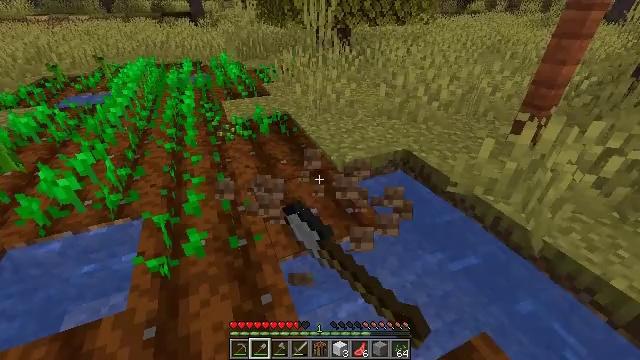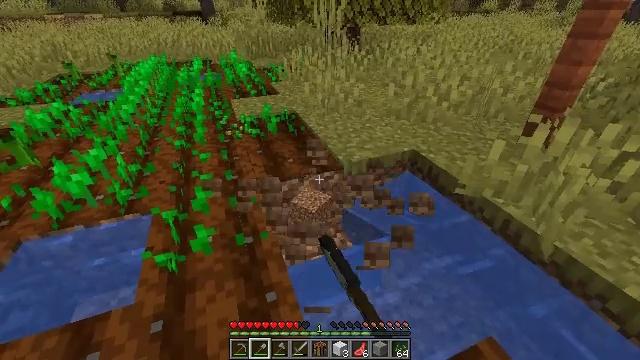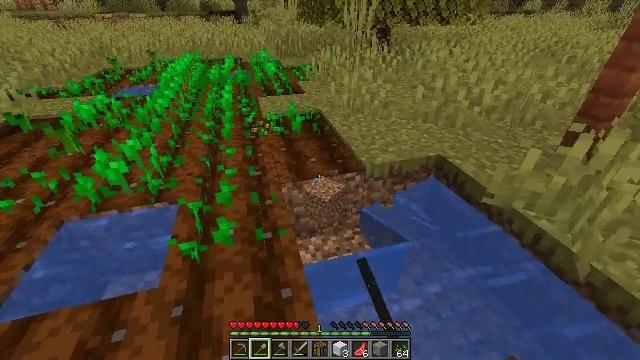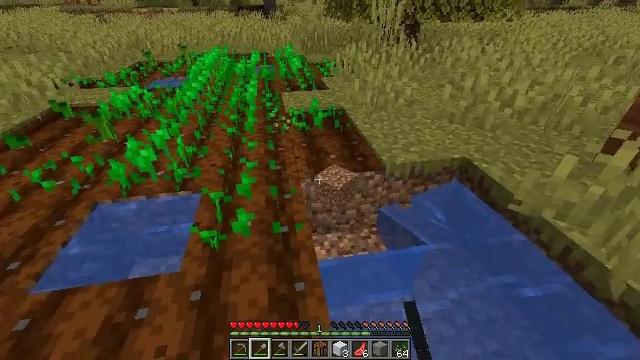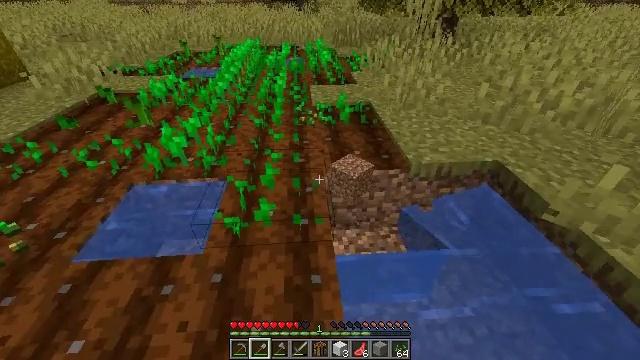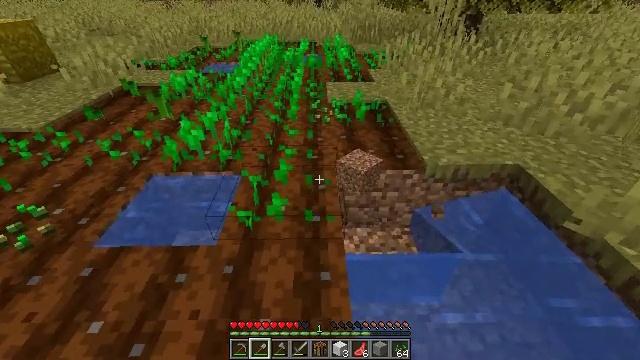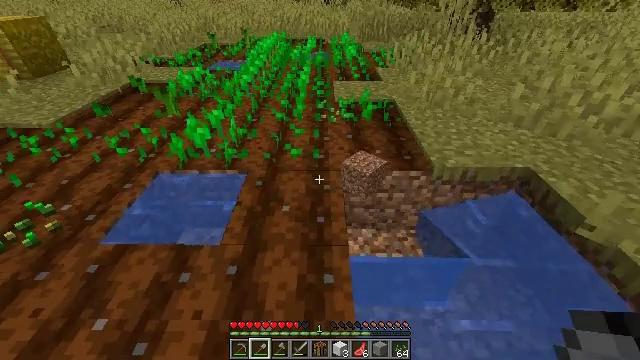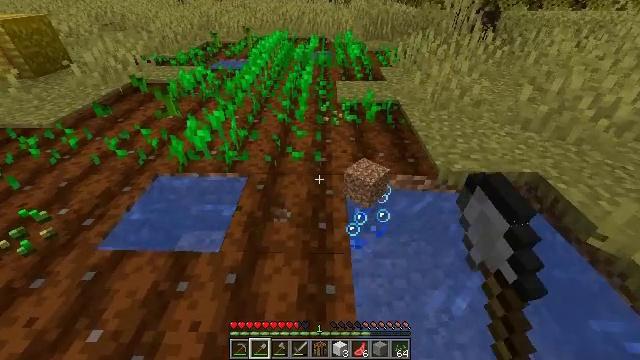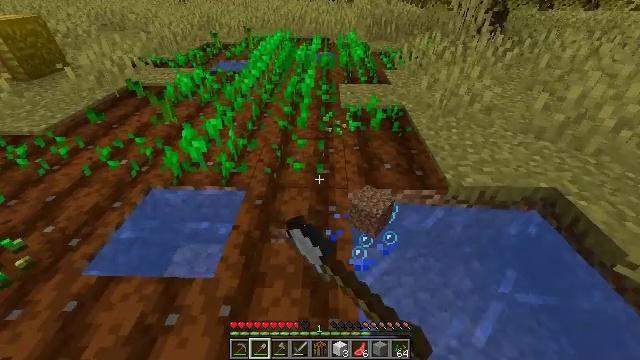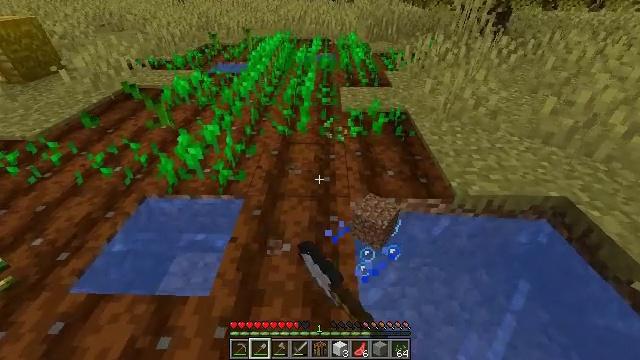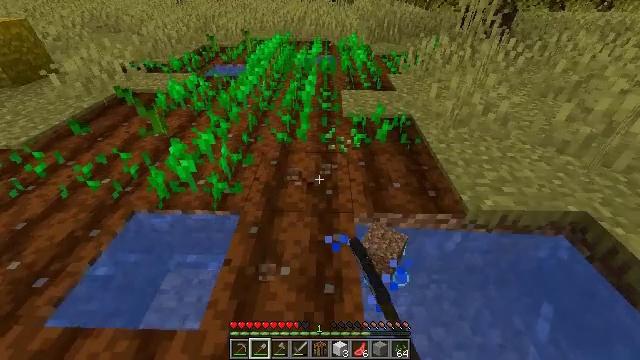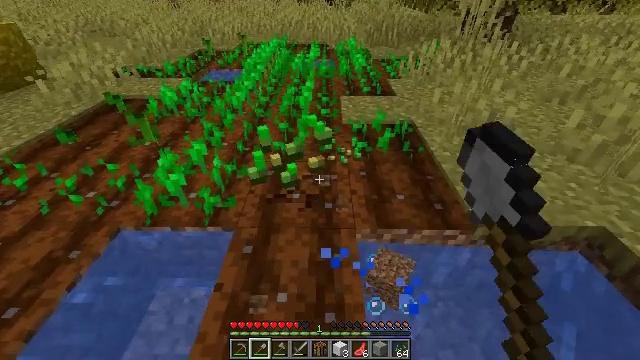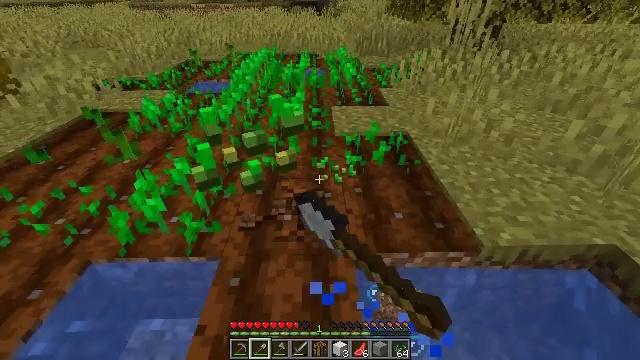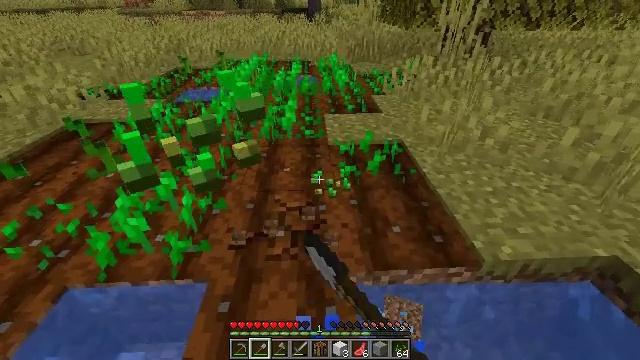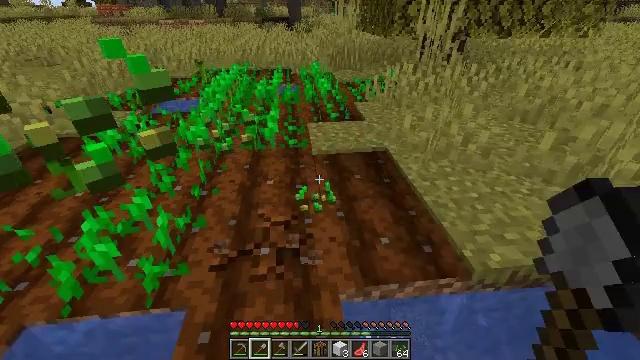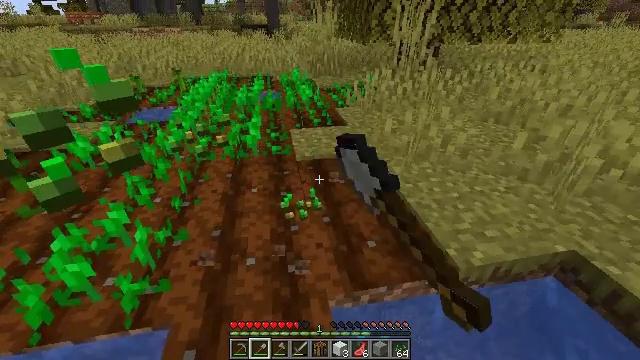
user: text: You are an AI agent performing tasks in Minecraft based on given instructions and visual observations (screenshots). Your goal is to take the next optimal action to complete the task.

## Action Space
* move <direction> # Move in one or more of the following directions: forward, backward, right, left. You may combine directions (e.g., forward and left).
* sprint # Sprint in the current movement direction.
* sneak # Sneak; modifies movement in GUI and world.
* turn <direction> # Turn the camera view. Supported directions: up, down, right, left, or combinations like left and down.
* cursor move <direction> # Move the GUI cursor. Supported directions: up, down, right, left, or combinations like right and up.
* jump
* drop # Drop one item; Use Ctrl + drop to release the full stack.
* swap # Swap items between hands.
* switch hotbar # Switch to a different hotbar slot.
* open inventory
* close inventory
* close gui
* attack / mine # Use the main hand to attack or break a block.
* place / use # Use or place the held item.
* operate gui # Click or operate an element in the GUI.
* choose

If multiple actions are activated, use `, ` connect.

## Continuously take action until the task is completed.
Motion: motion action
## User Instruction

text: Destroy the wheat to collect it.
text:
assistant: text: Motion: turn left, attack / mine
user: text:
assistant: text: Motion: turn left
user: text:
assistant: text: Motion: turn left
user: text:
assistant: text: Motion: turn left and down
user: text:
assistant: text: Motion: turn left
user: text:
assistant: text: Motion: move forward, turn left, attack / mine
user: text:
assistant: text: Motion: move forward, attack / mine
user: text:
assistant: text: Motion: move forward, attack / mine
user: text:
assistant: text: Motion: move forward, attack / mine
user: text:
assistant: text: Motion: move forward, attack / mine
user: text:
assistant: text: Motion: move forward, attack / mine
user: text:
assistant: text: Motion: turn right and up, attack / mine
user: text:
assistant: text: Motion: turn right and up, attack / mine
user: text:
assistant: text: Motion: turn right and up, attack / mine
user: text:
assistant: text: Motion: turn right and up, attack / mine
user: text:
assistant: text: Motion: turn right and up, attack / mine
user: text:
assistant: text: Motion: turn right
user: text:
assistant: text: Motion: no_op
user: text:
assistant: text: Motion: no_op